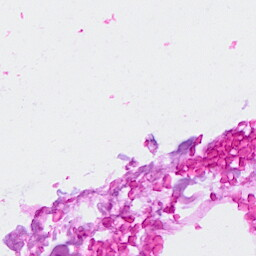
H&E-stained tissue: Breast